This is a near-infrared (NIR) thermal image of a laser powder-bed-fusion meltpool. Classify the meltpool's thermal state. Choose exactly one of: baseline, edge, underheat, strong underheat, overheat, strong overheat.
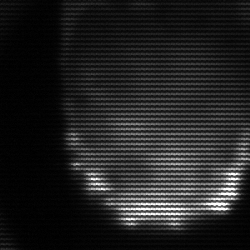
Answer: edge